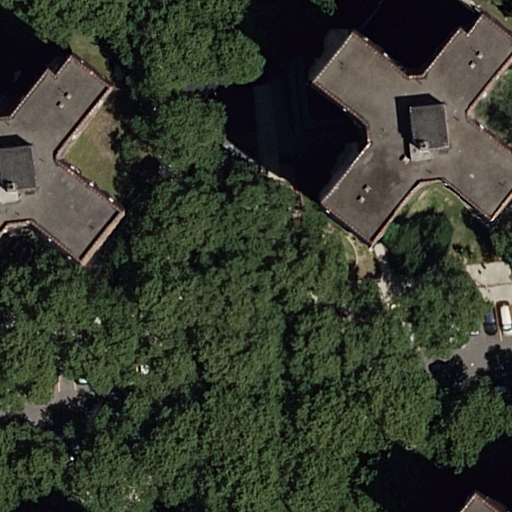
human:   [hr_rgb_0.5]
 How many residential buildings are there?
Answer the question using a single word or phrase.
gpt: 3

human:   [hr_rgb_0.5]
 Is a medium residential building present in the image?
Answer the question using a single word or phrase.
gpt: no

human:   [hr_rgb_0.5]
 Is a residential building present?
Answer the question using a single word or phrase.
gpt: yes

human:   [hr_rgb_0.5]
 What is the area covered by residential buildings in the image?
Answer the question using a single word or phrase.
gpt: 1609m2

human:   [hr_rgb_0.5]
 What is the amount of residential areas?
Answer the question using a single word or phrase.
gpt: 1

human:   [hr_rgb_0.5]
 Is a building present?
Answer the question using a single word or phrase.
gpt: yes

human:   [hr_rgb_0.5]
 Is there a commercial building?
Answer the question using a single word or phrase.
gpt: no

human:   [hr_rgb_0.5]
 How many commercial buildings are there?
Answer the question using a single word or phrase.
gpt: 0

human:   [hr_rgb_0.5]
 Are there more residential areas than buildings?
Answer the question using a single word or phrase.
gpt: no

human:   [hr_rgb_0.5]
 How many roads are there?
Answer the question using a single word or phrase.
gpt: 0

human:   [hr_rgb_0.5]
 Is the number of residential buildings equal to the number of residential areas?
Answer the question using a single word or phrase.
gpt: no

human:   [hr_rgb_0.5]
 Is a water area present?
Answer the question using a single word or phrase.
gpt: no

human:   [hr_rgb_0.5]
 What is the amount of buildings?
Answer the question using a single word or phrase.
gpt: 3

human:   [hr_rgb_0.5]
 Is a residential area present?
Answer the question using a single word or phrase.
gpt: yes

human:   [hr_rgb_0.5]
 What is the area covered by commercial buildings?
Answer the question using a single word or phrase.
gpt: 0m2

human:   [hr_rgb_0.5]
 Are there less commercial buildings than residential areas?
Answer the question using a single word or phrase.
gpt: yes

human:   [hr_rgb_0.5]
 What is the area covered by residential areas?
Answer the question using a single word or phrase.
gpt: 9839m2

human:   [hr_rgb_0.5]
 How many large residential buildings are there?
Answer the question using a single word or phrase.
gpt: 2

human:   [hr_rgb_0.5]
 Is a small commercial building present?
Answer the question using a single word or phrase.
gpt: no

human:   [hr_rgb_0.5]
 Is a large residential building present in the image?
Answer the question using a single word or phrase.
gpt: yes

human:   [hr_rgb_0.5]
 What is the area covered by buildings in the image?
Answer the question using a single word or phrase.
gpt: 1609m2

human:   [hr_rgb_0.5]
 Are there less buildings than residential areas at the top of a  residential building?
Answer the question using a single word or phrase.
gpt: no

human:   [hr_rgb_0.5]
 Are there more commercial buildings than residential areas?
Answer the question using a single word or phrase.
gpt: no

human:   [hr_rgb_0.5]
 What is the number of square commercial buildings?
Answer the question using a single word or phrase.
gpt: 0

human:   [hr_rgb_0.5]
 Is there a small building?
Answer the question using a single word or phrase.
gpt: yes

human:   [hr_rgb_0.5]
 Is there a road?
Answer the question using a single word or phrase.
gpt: no

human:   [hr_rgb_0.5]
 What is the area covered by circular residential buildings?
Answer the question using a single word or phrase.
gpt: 0m2

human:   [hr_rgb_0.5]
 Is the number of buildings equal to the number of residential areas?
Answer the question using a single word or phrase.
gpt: no

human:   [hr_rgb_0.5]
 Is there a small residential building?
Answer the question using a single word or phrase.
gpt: yes

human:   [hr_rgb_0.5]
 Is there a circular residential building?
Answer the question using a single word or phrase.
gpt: no

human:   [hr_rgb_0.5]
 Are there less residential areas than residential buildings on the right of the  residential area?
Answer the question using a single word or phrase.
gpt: yes

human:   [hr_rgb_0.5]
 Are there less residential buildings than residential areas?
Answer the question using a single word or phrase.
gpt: no

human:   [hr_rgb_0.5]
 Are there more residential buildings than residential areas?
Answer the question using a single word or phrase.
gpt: yes

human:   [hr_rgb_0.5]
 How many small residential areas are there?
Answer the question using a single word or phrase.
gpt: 0

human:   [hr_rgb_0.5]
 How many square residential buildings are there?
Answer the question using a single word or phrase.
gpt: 0

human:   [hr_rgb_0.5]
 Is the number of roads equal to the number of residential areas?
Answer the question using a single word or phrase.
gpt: no

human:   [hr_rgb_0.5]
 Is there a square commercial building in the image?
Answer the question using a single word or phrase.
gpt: no

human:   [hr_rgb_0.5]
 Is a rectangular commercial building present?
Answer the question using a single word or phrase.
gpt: no

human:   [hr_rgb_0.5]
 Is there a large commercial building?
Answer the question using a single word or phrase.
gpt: no

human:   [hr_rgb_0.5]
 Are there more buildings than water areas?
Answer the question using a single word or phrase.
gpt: yes

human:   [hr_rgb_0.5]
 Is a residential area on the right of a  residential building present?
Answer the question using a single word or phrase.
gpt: no

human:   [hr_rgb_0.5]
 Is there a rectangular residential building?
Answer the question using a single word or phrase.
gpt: yes

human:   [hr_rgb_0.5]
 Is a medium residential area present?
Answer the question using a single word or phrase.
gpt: no

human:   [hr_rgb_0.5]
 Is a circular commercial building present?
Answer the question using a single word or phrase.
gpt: no

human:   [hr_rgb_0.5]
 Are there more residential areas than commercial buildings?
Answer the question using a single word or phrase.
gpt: yes

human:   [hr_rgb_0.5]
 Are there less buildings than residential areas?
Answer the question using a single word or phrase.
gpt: no

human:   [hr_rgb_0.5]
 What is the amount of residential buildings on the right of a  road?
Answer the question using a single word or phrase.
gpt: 0

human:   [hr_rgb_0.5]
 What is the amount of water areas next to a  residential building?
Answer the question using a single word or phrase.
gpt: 0

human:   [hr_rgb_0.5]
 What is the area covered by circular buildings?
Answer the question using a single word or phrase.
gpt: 0m2

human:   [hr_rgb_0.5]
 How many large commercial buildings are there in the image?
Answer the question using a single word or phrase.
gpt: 0

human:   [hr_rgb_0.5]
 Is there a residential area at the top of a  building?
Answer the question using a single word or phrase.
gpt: no

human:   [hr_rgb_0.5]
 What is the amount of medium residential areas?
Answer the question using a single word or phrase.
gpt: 0

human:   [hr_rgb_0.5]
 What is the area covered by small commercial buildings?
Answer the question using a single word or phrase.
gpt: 0m2

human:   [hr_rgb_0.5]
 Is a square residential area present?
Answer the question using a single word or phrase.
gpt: no

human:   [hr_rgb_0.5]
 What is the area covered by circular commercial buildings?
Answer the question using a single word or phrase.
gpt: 0m2

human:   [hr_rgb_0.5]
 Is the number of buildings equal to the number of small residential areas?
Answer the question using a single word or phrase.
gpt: no

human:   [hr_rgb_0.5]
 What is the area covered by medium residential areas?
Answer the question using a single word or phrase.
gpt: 0m2

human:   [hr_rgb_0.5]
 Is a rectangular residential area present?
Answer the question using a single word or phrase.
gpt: yes

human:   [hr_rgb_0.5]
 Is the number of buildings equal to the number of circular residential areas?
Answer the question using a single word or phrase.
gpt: no

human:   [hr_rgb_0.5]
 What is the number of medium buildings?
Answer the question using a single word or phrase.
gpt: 0

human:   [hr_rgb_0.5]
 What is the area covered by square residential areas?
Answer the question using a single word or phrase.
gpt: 0m2

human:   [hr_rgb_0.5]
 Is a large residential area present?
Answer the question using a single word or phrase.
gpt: yes

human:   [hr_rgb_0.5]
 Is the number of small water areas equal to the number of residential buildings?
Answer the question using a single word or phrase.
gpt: no

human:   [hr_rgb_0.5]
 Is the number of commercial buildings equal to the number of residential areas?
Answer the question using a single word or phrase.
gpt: no